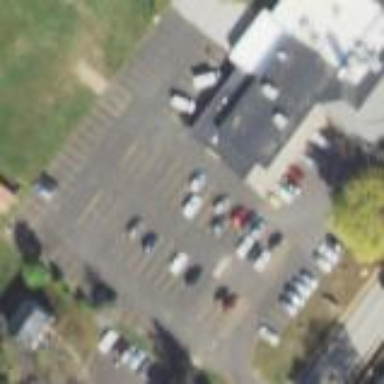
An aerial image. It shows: Parking area.